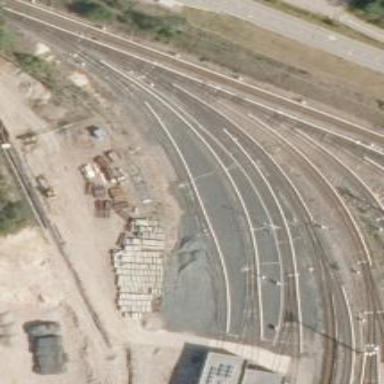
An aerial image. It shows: Electrified rail service yard.